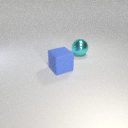
large cyan metal sphere to the right of large blue rubber cube